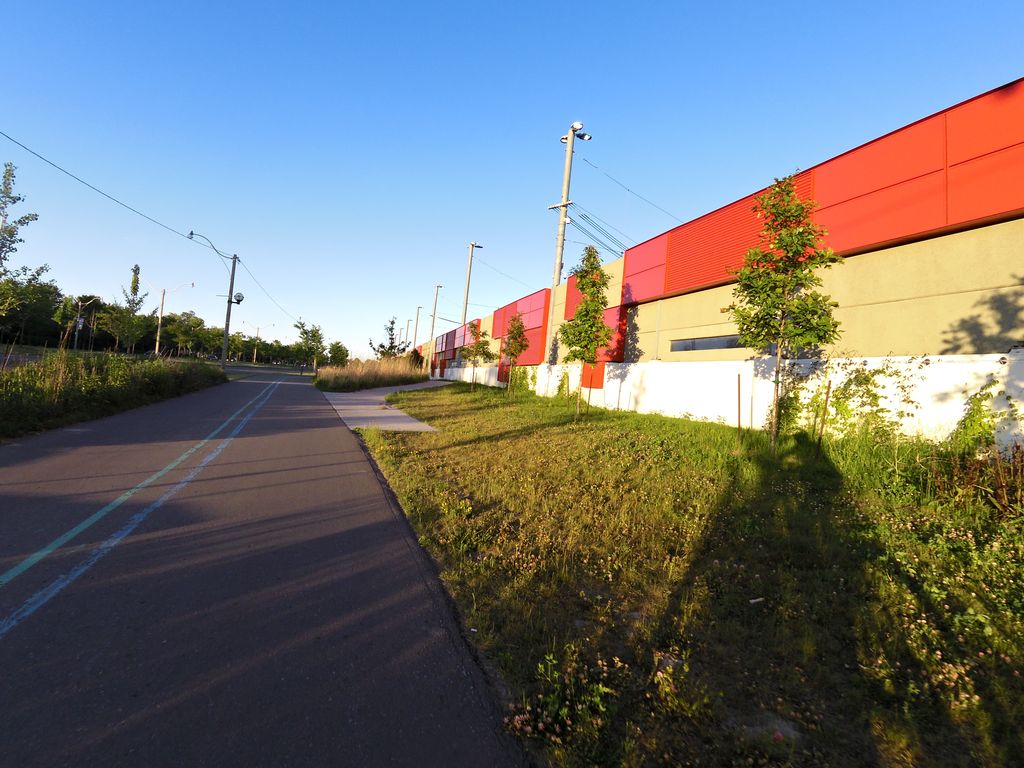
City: toronto